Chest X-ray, AP view. Patient: 33 years old, sex M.
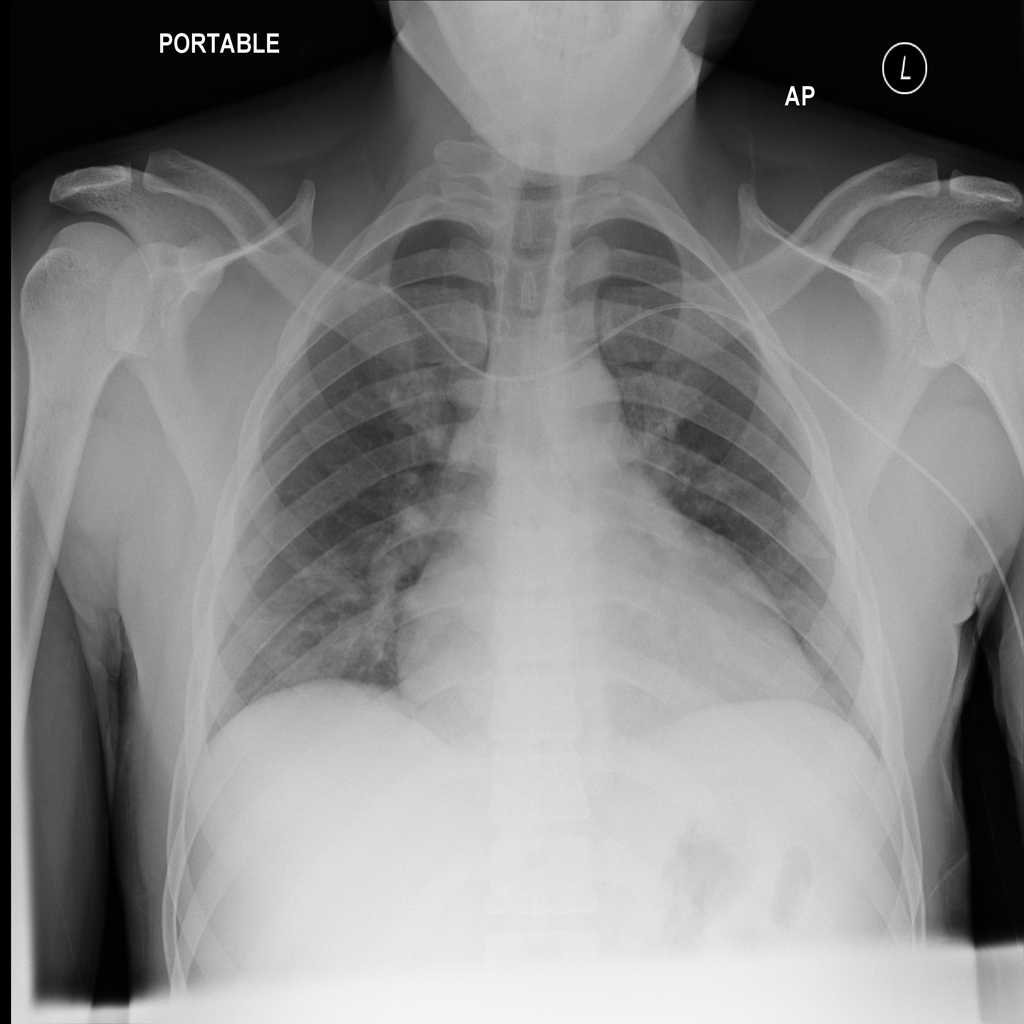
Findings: Pleural_Thickening